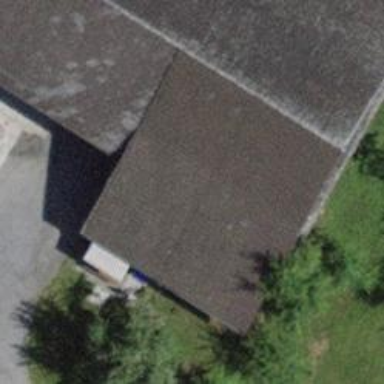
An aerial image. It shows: Farm shop.